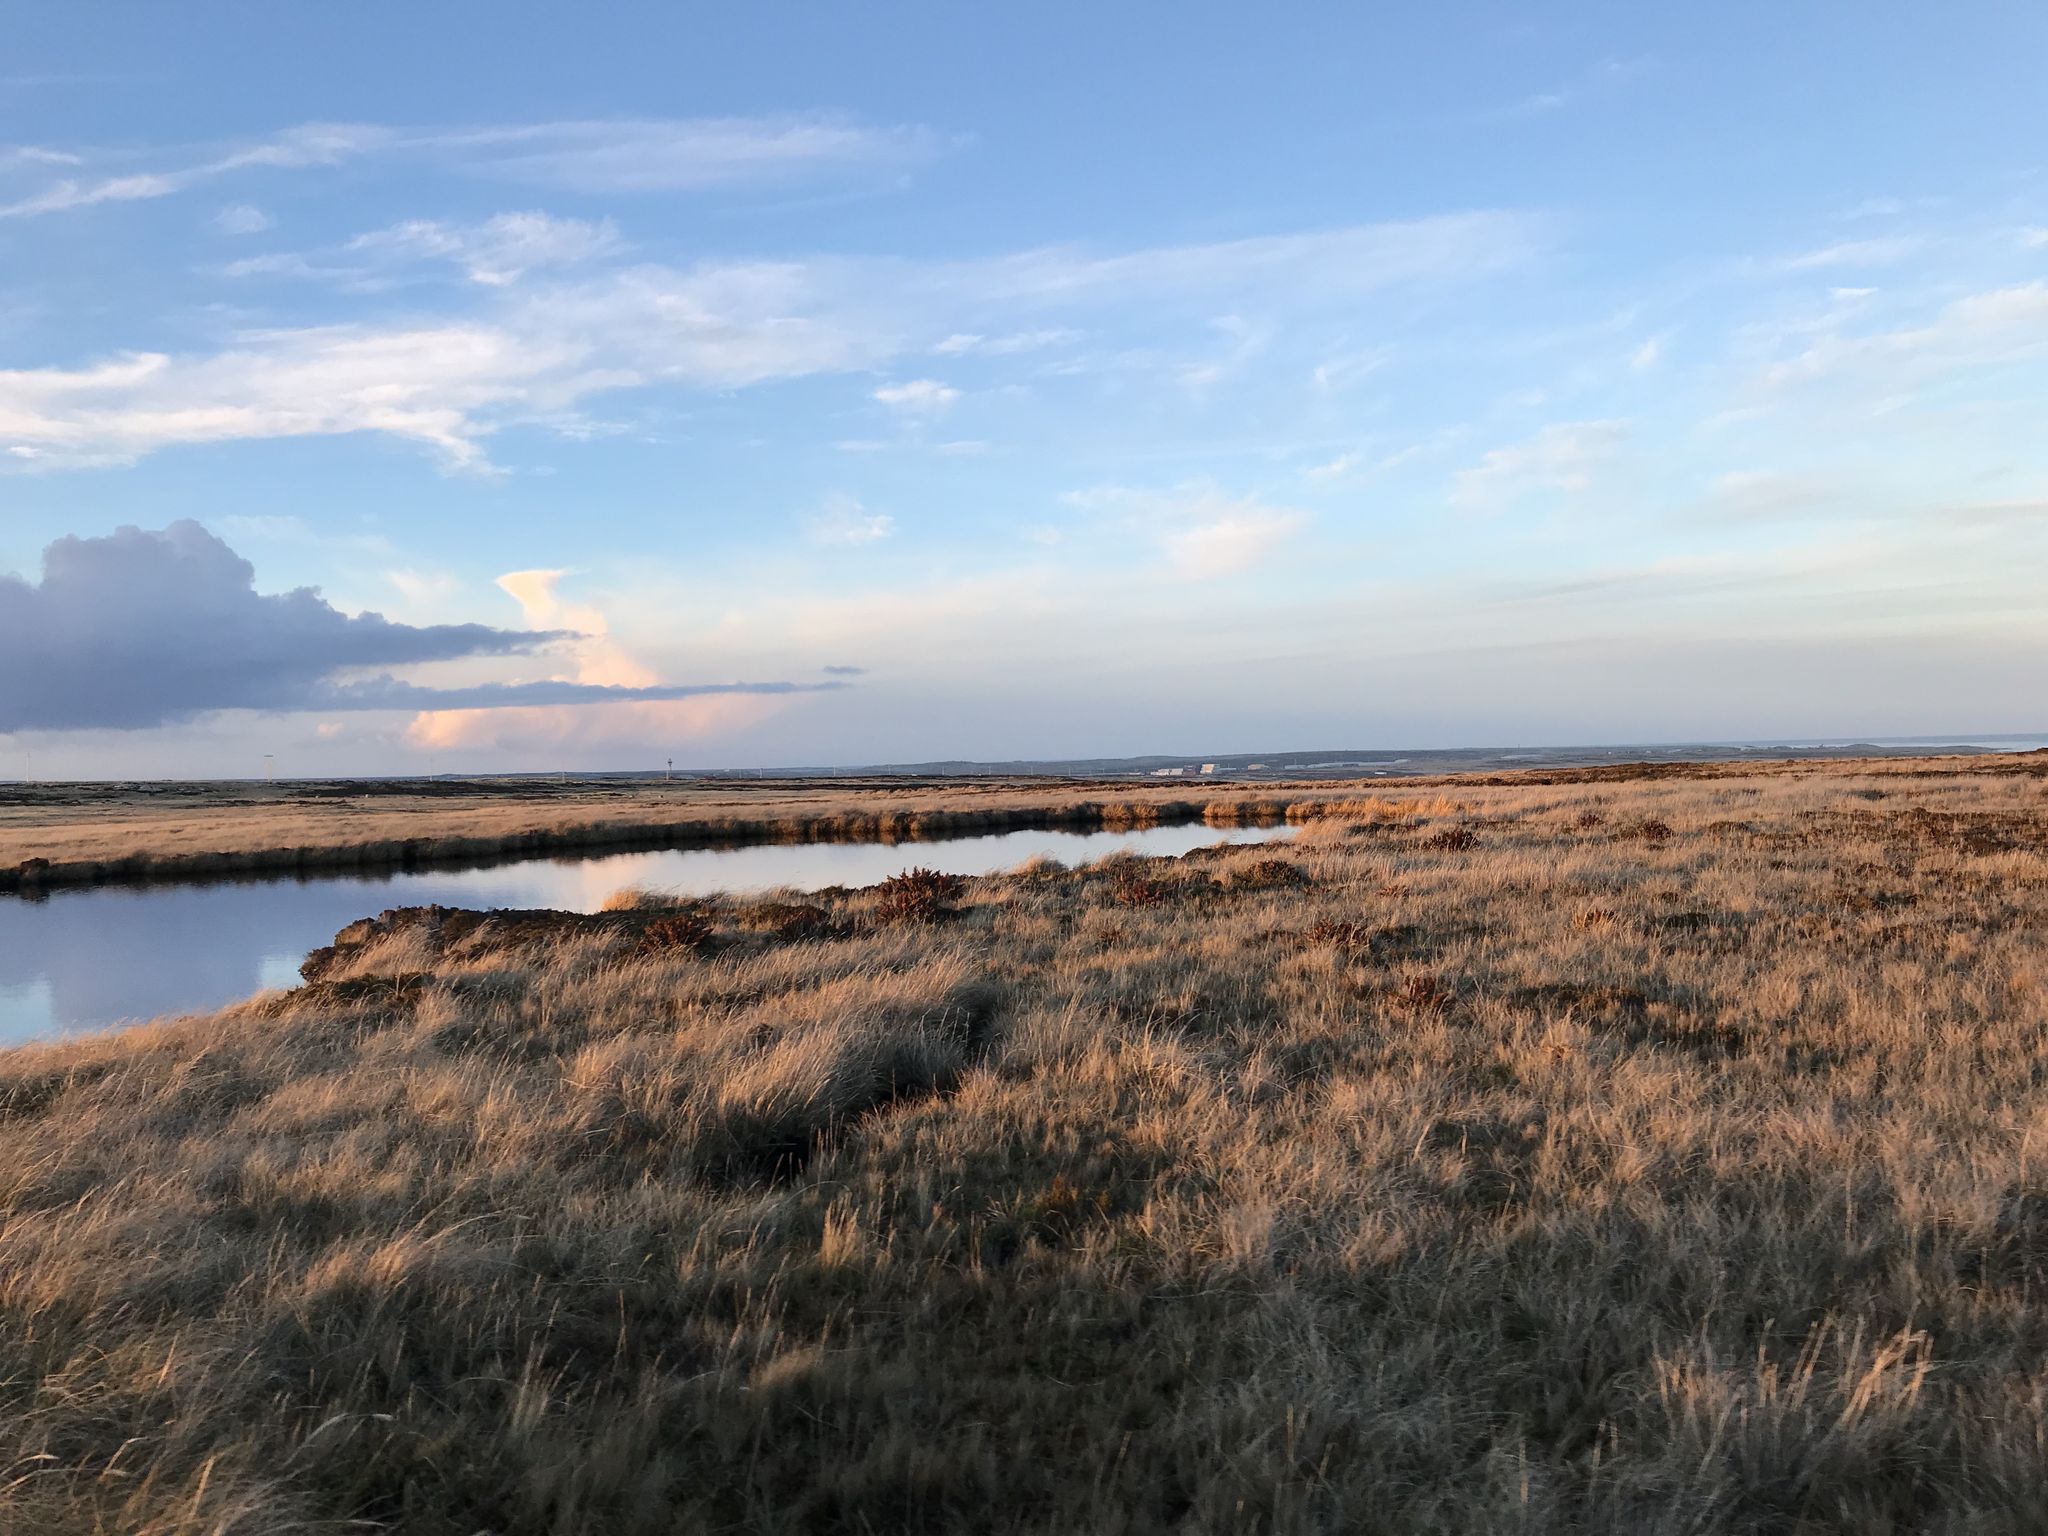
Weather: snowy
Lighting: day
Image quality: slightly poor
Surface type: fields
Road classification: track
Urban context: low density rural
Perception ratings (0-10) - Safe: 5.94, Lively: 4.46, Beautiful: 9.5, Boring: 5.45, Depressing: 3.34, Wealthy: 4.57